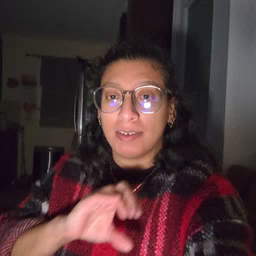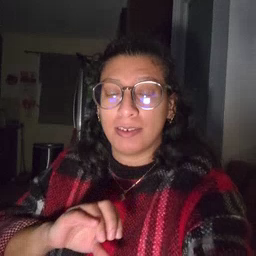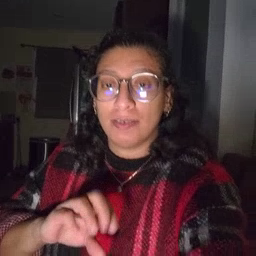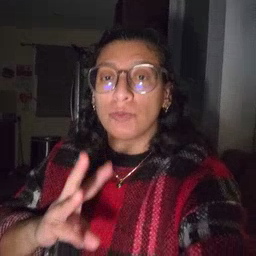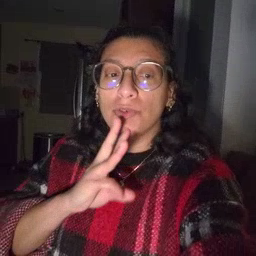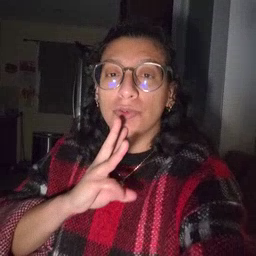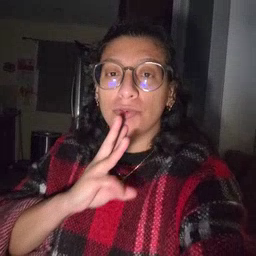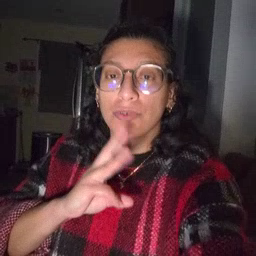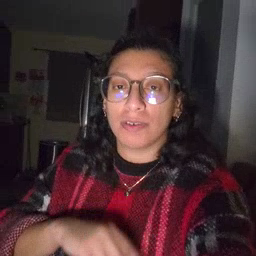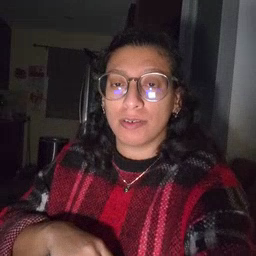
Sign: water